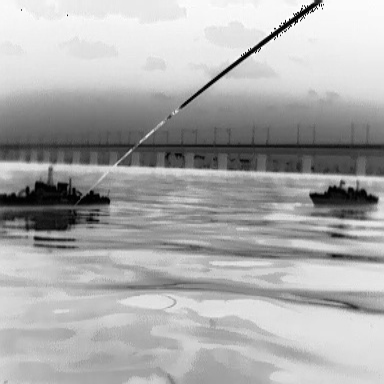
There are two warships in the infrared image.